The plot is a Hilbert-envelope spectrum of a rotating bearing's acceleration signal, annotated with the bearing's characteristic defect frequencies. Classify the bearing condition as one of: normal, inner_race, outer_race, ball.
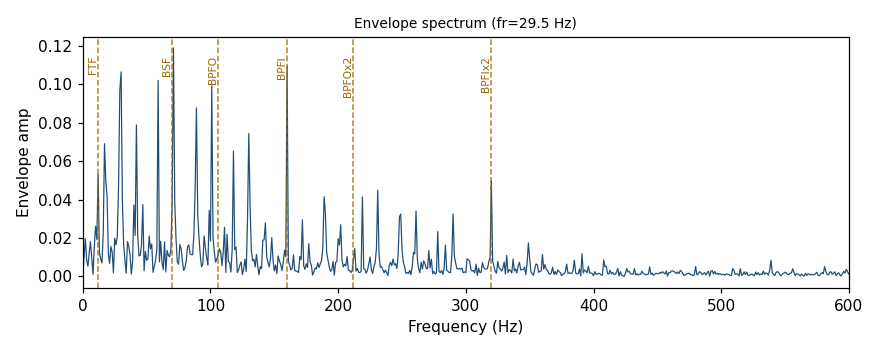
Answer: inner_race